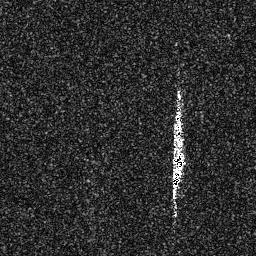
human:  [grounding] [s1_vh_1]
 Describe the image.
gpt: In the satellite image, there is  <ref>1 medium ship </ref> <box>[[65, 57, 73, 73, 0]]</box> located at center.